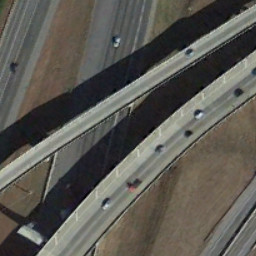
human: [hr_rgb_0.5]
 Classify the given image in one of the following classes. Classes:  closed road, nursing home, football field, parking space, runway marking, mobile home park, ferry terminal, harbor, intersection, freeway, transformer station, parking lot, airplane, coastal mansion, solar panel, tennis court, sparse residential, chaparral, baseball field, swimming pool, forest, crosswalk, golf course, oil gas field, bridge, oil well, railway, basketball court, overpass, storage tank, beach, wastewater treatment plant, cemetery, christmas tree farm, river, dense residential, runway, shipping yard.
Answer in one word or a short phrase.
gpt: overpass